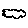
Label: cloud